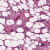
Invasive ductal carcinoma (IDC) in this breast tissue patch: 1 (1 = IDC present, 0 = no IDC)